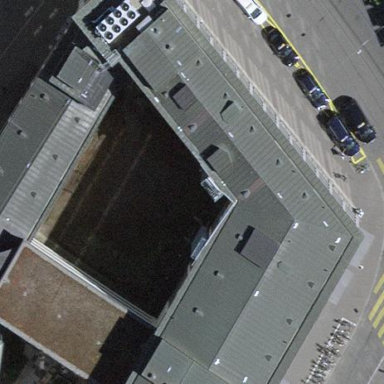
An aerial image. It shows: Office building.